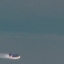
Land use / land cover: SeaLake